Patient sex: F
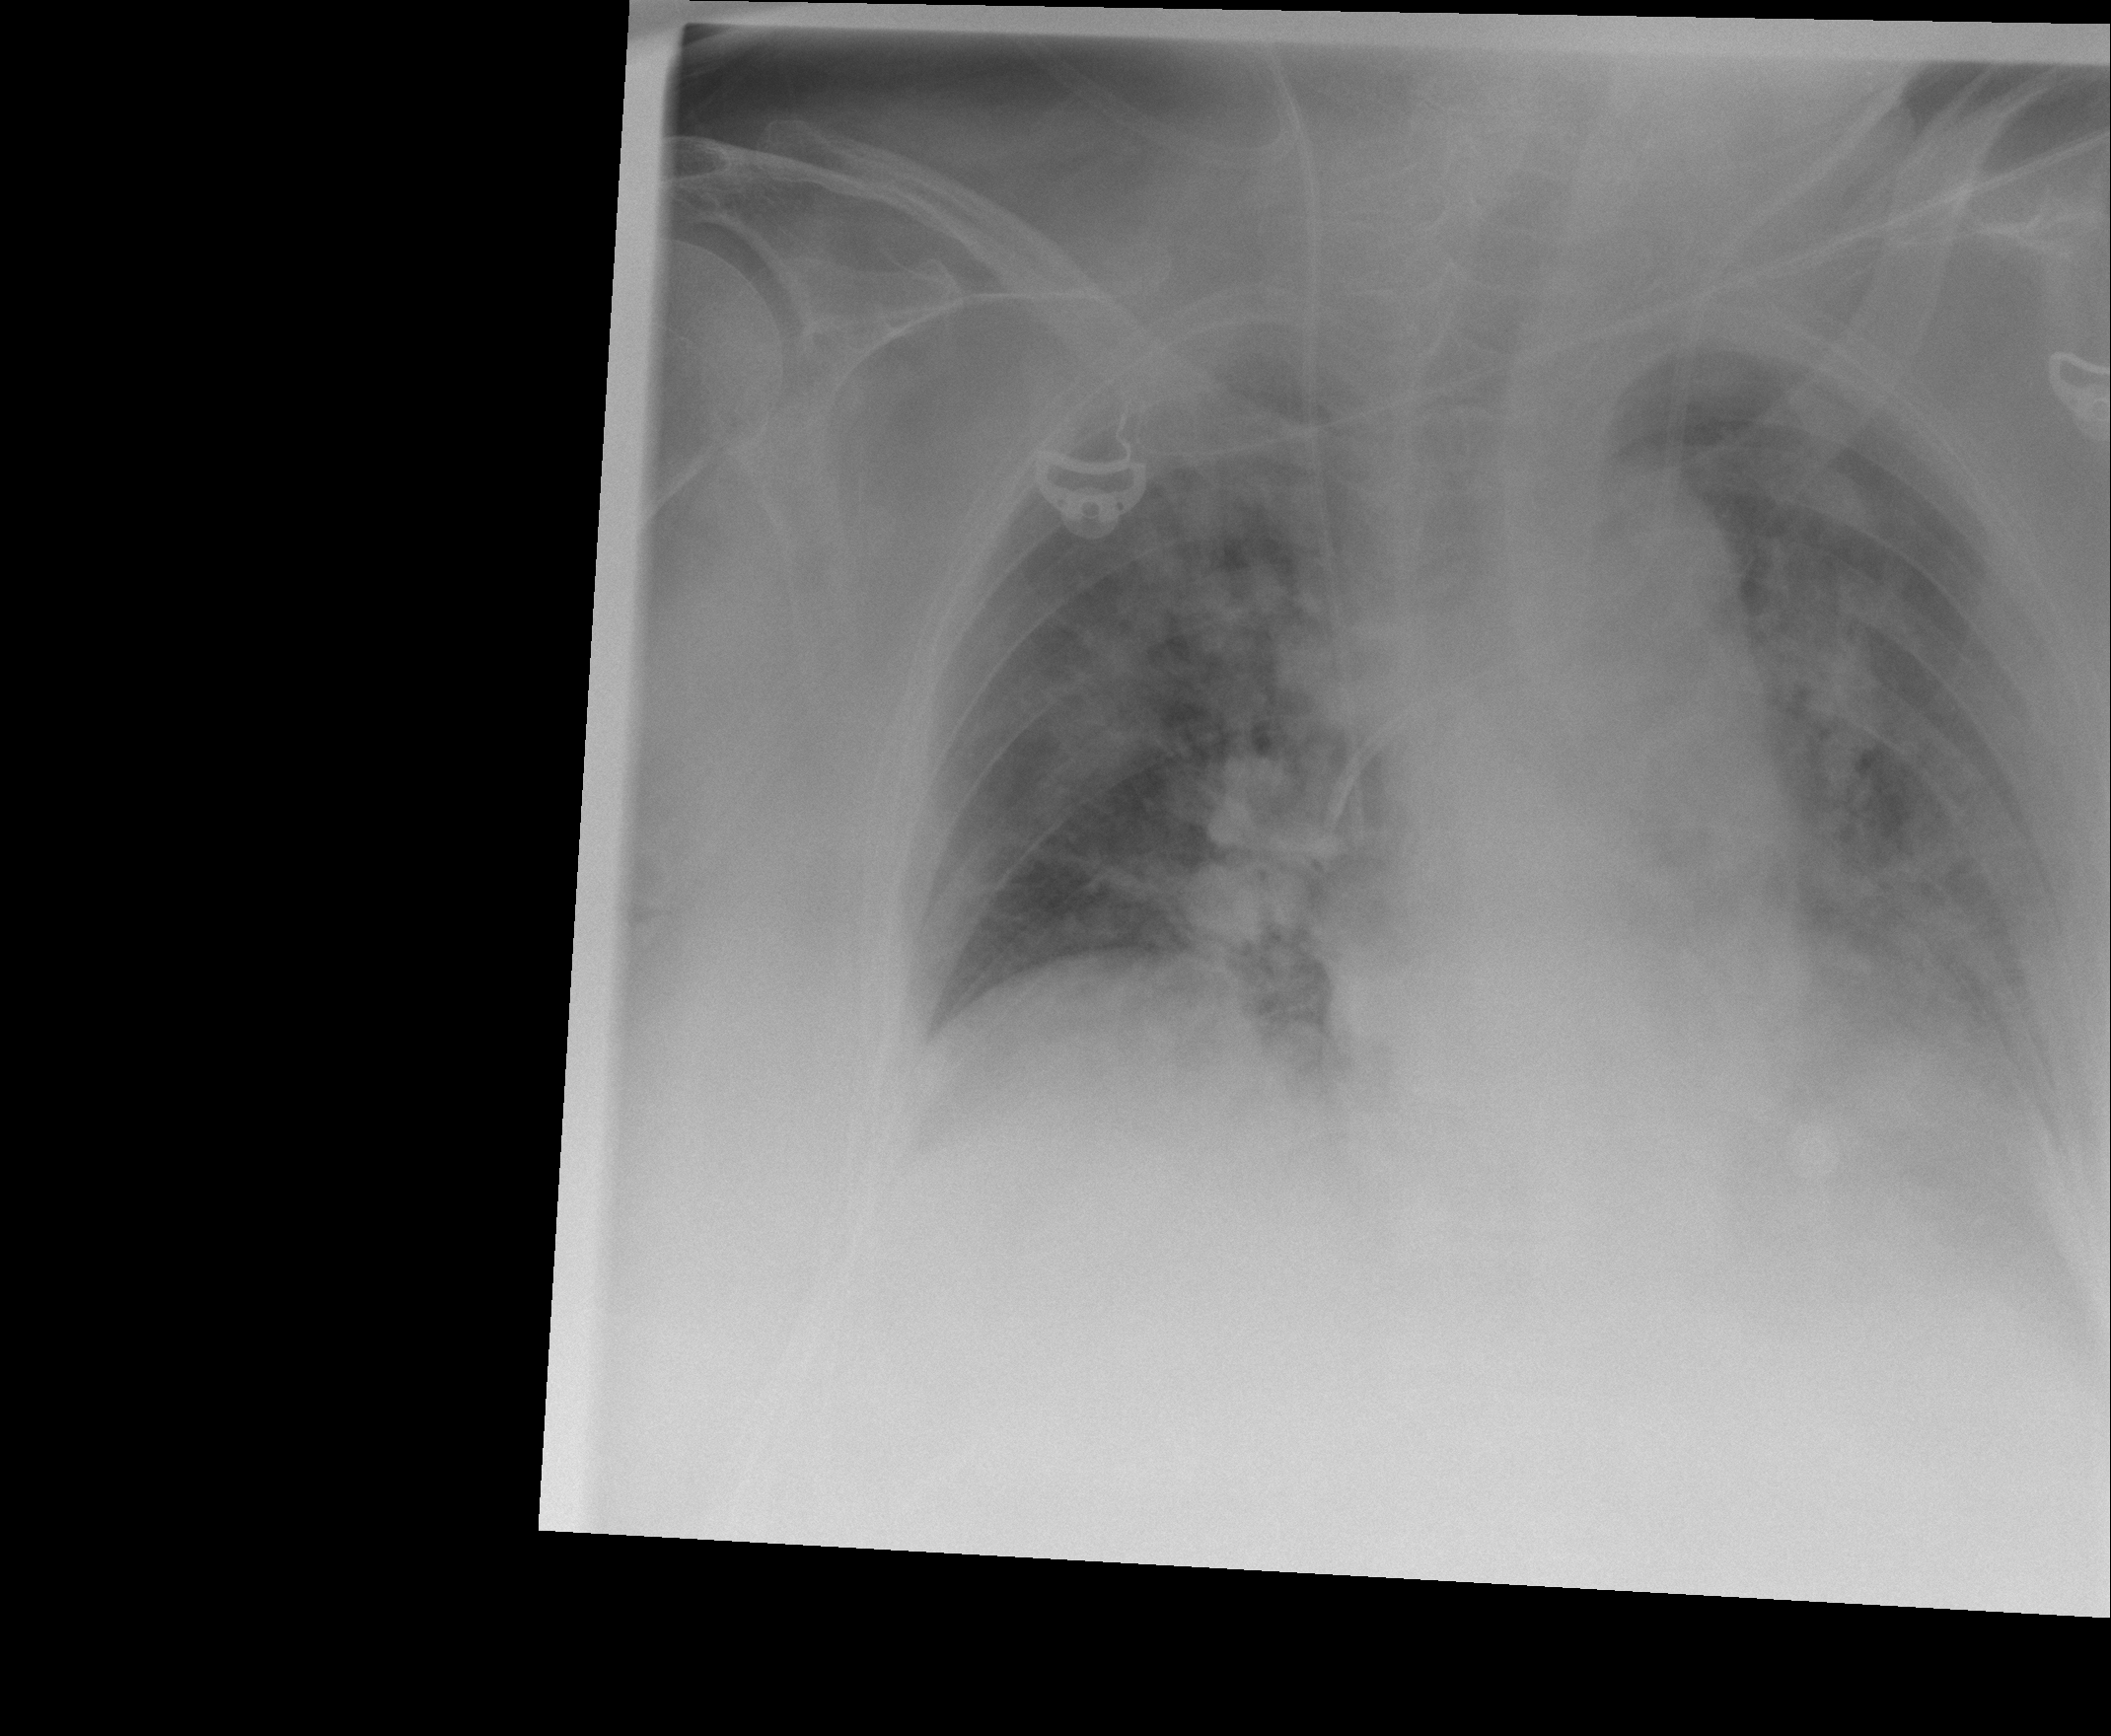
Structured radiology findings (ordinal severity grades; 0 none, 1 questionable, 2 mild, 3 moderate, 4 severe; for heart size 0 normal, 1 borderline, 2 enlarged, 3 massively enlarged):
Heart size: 1
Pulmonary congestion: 1
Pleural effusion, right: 1
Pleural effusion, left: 2
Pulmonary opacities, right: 3
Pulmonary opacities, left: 3
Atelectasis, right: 2
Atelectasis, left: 2